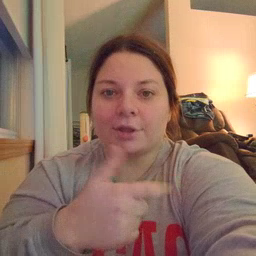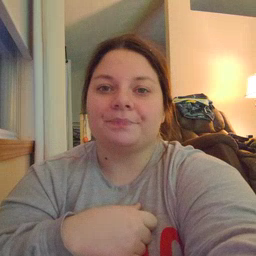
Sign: brother